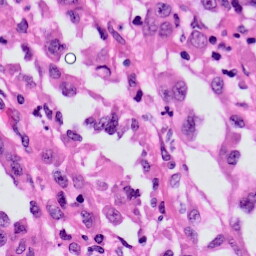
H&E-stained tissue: Skin